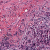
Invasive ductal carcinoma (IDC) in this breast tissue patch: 0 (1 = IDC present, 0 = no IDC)